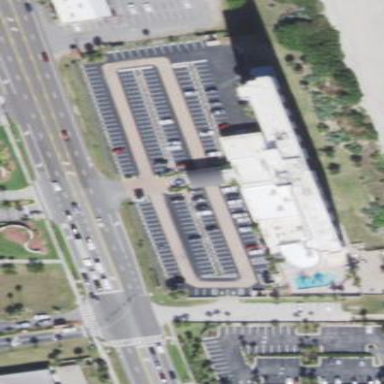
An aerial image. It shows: Hotel.